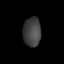
Tissue: lung
Cell type: Epithelial cells
Senescence score: 0.1945
Nuclear area (px): 511
Mean DAPI intensity: 65.106